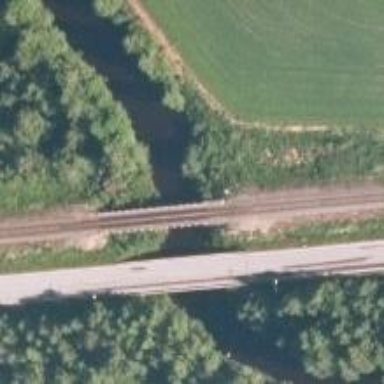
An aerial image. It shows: Continuous railway track of B1 track class.